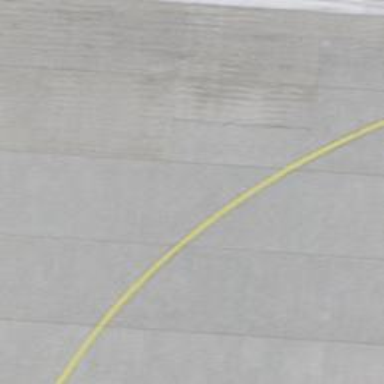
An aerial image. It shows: View of taxiway at the airport.